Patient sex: M
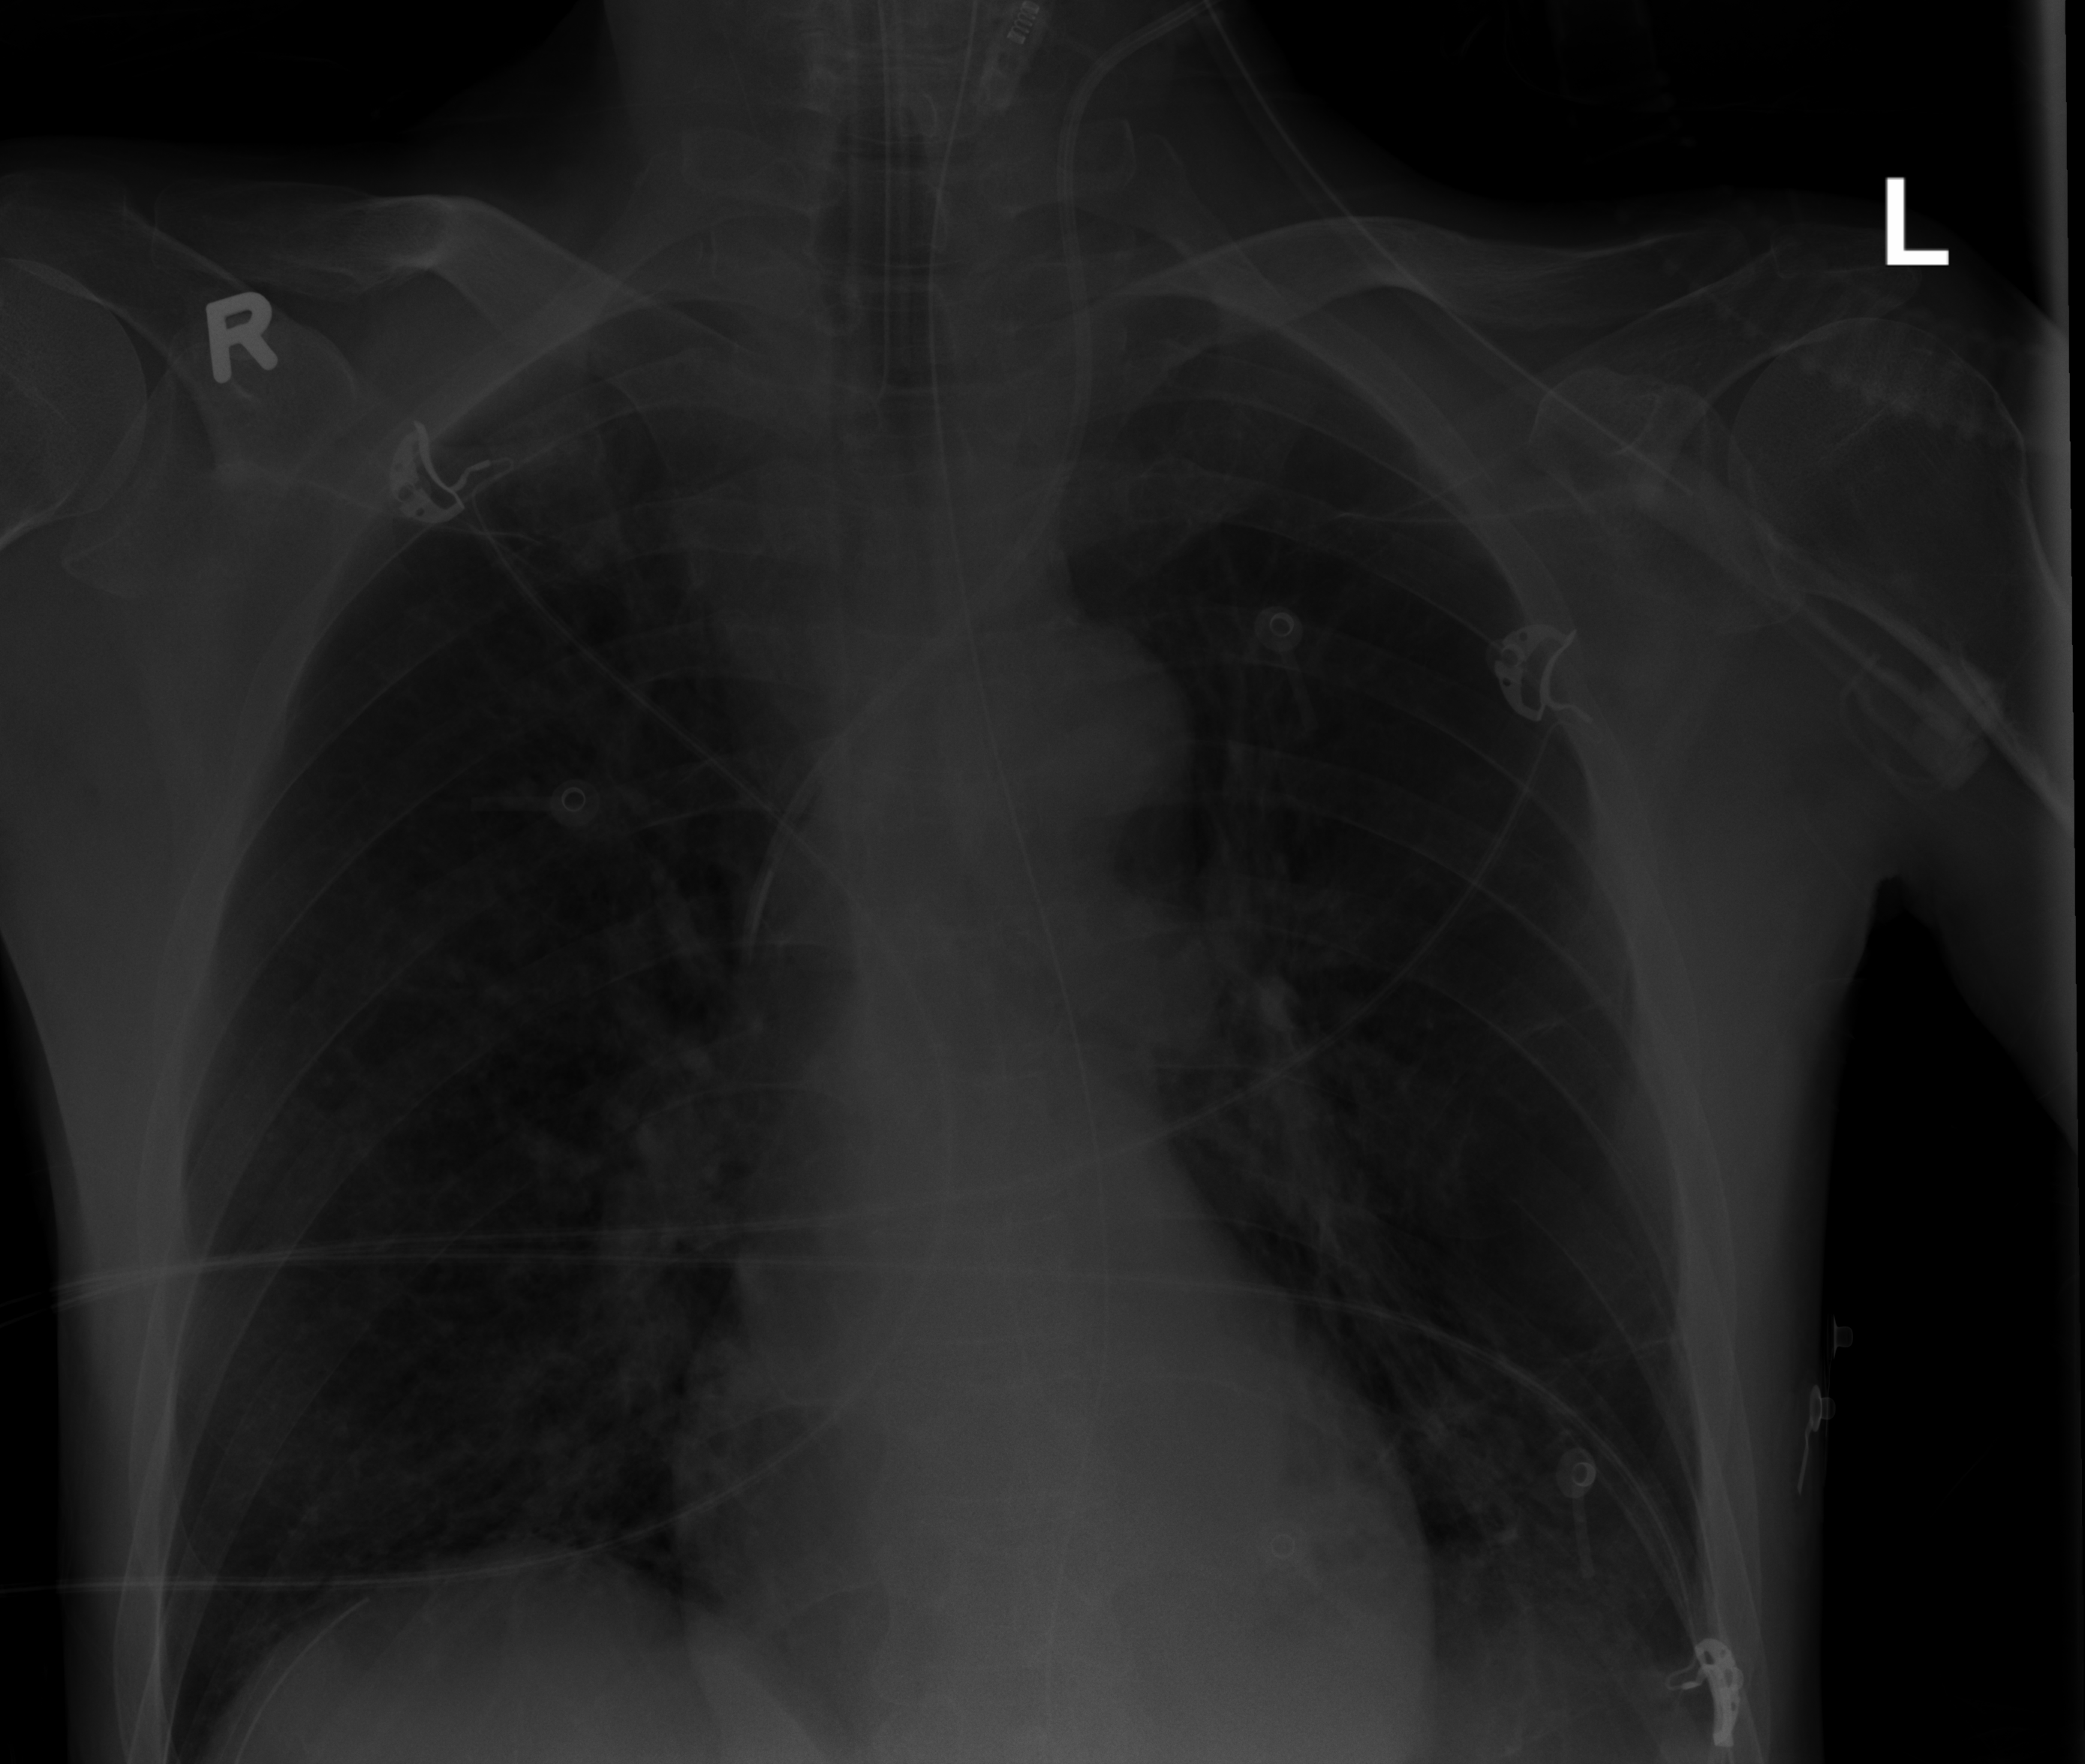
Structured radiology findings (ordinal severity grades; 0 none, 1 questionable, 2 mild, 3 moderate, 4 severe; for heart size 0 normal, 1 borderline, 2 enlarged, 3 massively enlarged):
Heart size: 0
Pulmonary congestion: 0
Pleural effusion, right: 0
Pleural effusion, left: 1
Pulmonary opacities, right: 2
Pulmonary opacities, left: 0
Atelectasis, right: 0
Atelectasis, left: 2